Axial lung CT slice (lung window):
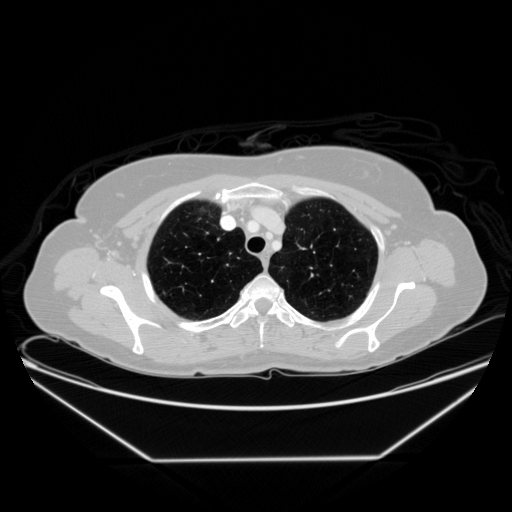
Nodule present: no